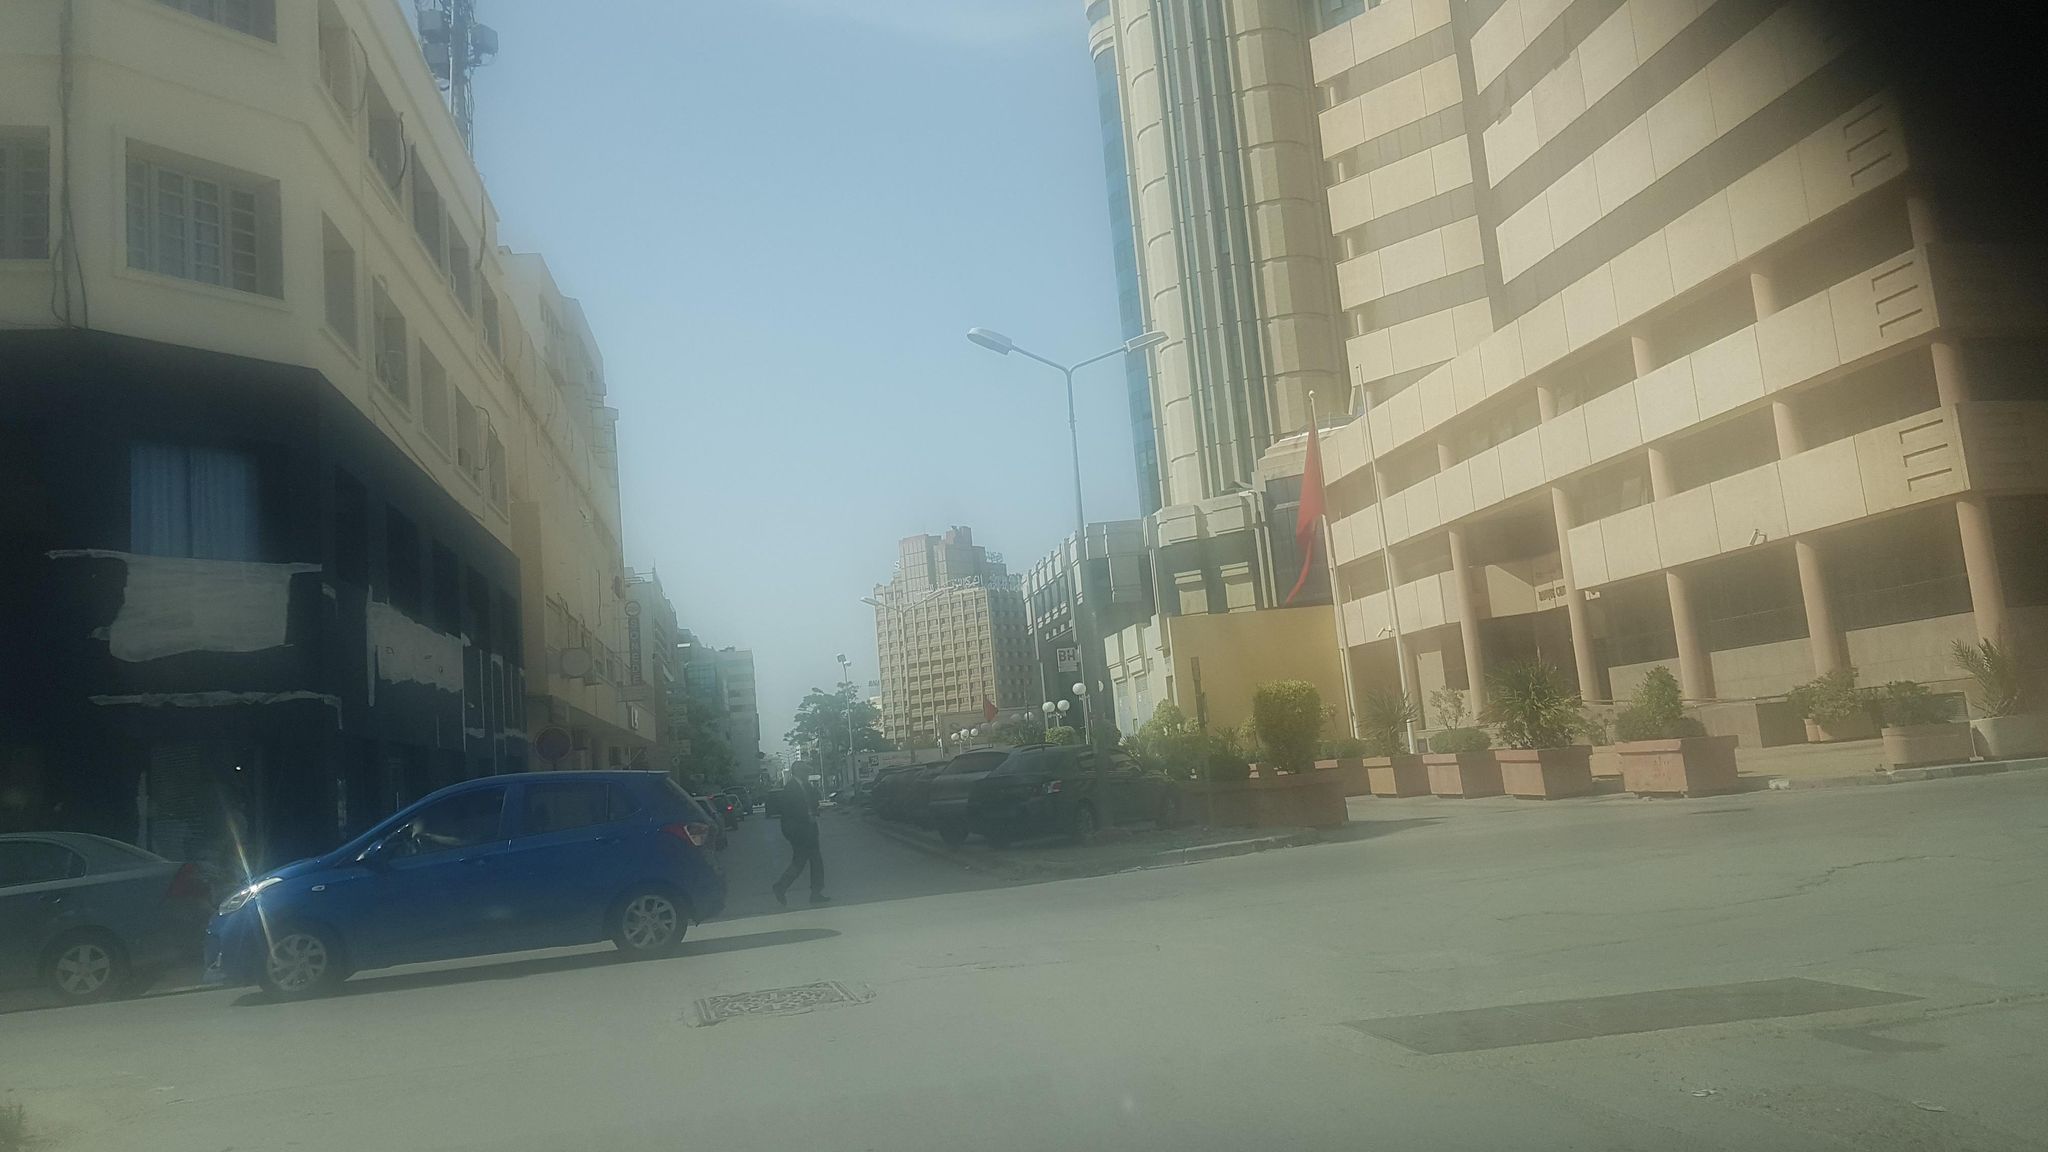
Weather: clear
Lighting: day
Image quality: good
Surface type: driving surface
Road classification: residential
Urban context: urban centre
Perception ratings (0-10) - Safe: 2.91, Lively: 7.92, Beautiful: 4.24, Boring: 2.7, Depressing: 5.85, Wealthy: 6.79